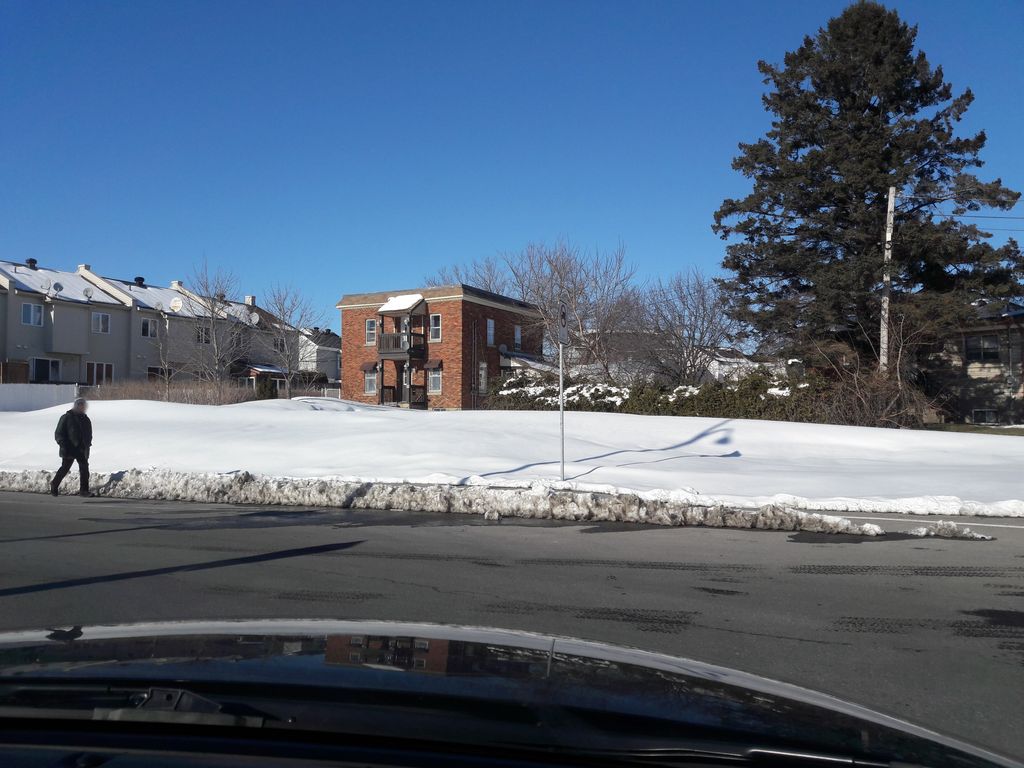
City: montreal